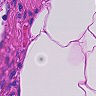
Metastatic tissue present: no